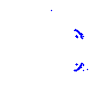
Particle: pion